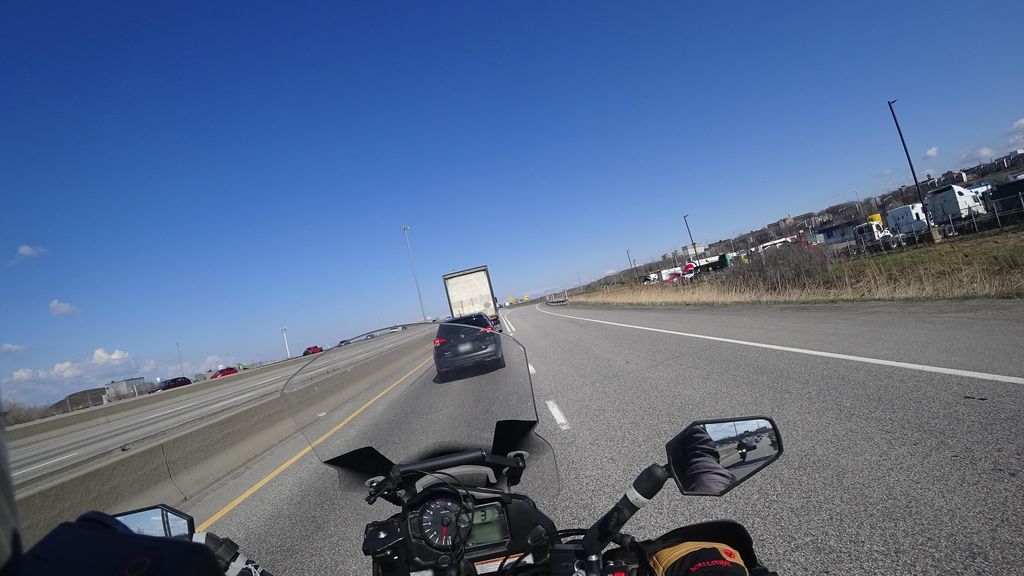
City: quebec_city